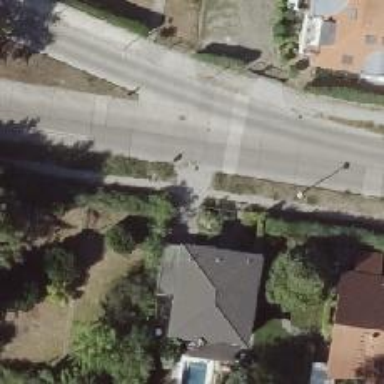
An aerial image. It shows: Sidewalk along the footway.